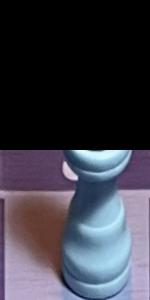
Label: Queen_White